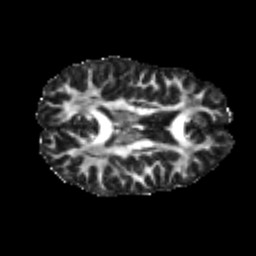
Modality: FA
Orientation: axial
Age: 22
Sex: female
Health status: healthy
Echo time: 0.074 s